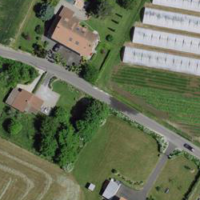
EUNIS habitat code: 52
Species observed at this site:
Prunus lusitanica